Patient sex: M
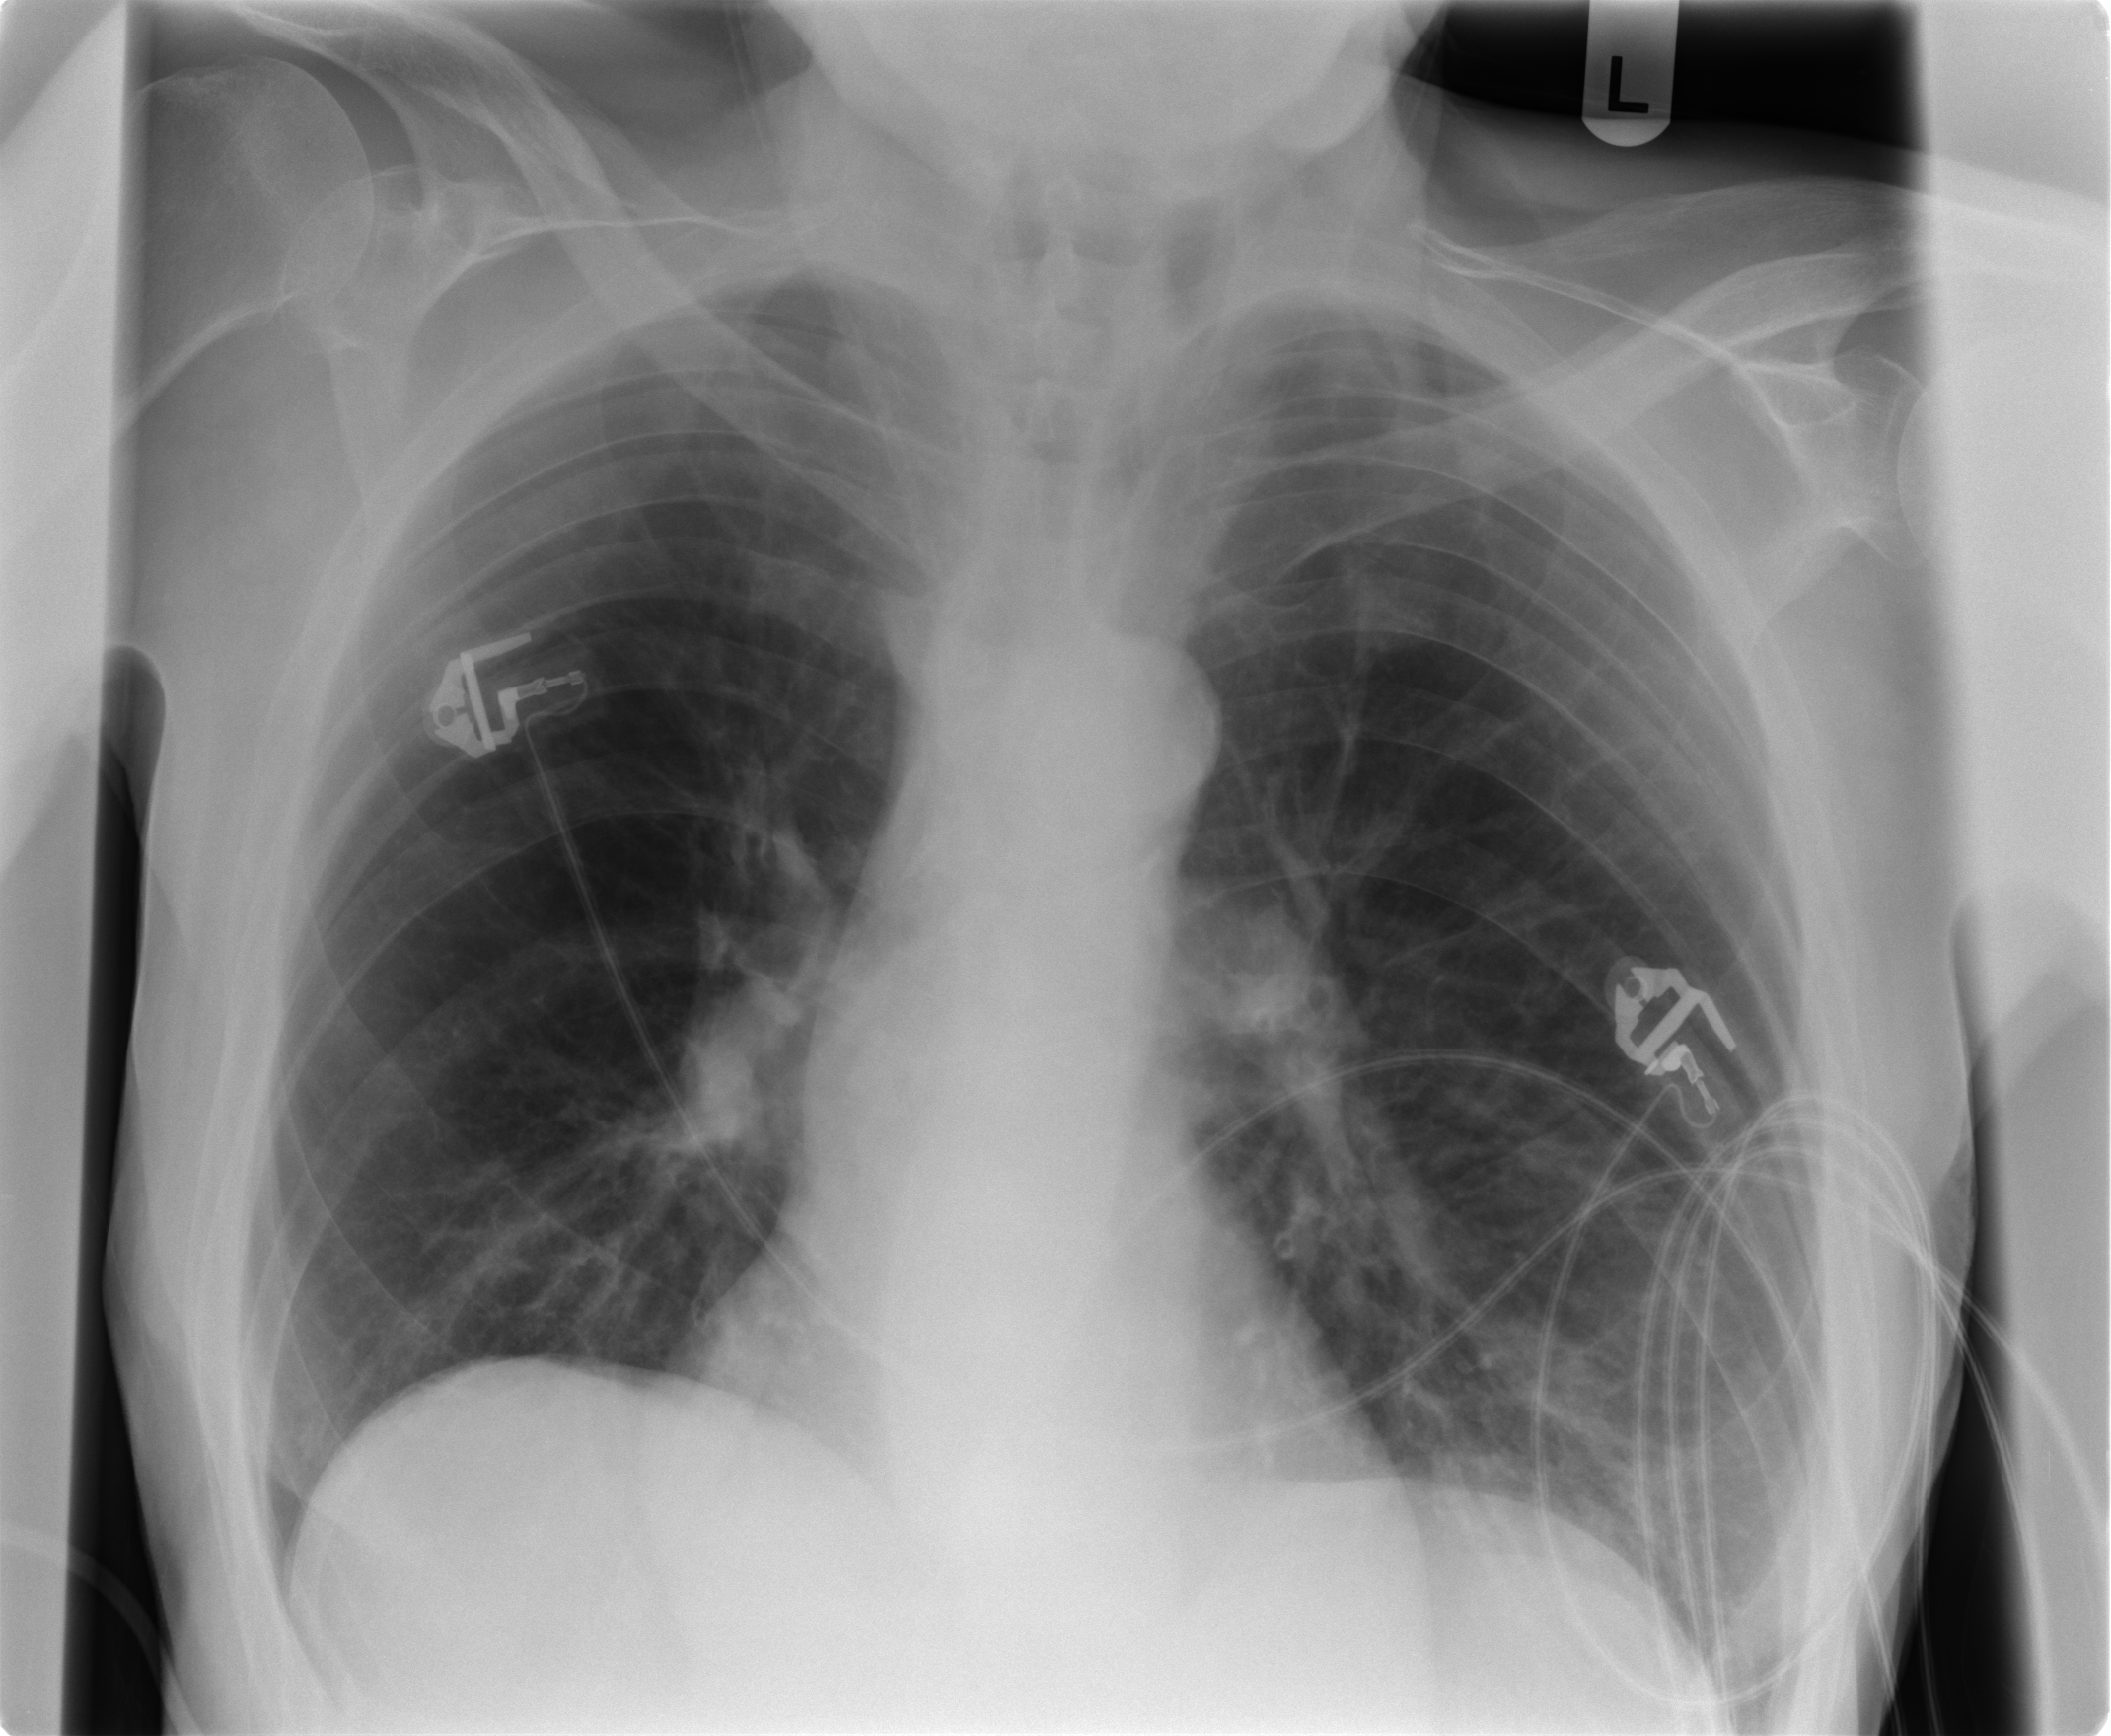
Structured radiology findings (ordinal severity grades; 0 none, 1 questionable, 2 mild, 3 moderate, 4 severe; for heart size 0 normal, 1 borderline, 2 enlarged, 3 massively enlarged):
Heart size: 0
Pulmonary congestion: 2
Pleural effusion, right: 0
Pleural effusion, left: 0
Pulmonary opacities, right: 1
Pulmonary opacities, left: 2
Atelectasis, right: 1
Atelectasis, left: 1